Here is the envelope spectrum of one vibration snapshot from a rolling-element bearing, with each characteristic fault-frequency family marked on the frequency axis. Classify the bearing condition as one of: normal, inner_race, outer_race, ball.
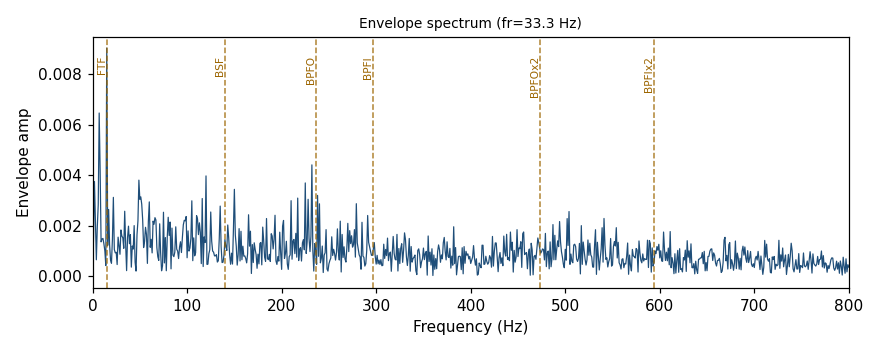
Answer: normal